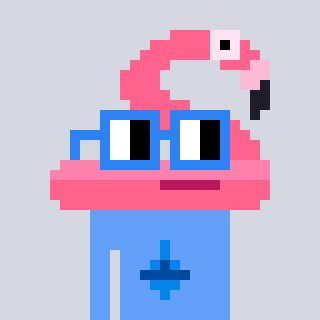
a pixel art character with square blue glasses, a flamingo-shaped head and a blue-colored body on a cool background